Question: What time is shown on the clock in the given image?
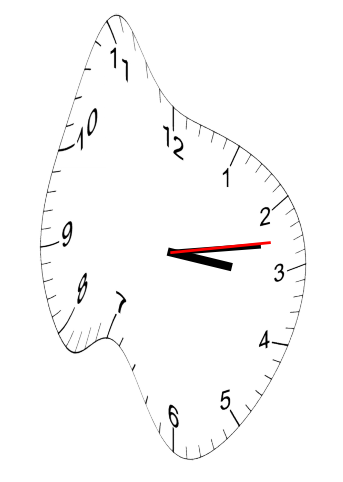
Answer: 03:13:13